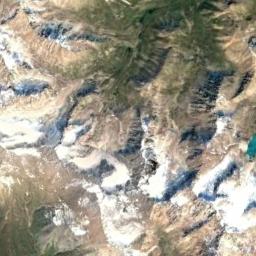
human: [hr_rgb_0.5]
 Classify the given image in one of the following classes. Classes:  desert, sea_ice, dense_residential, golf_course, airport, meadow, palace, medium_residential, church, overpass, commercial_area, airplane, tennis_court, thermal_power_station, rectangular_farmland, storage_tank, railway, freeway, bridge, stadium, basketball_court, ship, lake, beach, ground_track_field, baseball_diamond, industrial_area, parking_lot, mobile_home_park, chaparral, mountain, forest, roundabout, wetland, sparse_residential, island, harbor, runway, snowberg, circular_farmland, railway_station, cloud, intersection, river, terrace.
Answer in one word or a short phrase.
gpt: snowberg